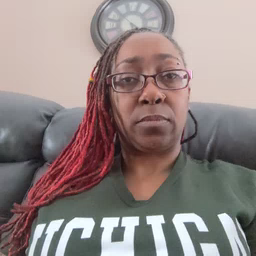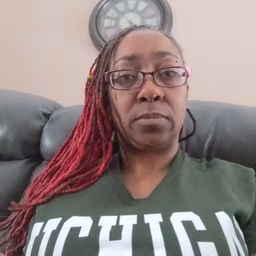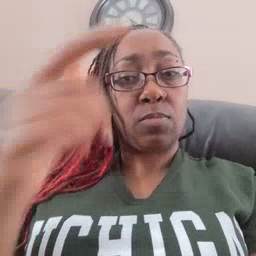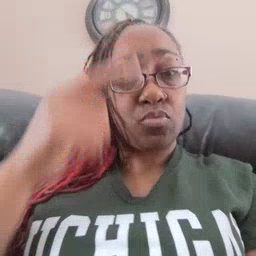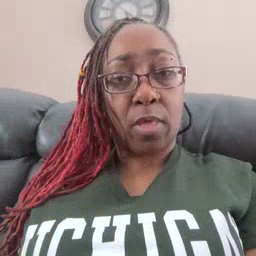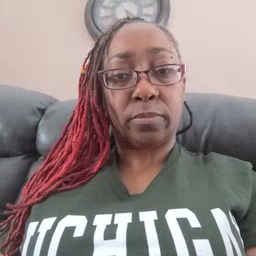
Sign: brother